Brain MRI, t1w sequence, axial 2D slice.
Patient: age 21, sex F, weight 78 kg, height 1.78 m
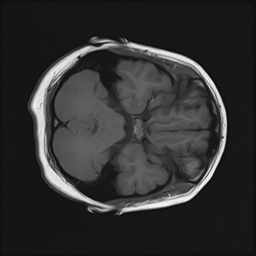